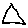
Label: triangle